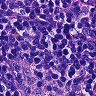
Metastatic tissue present: no